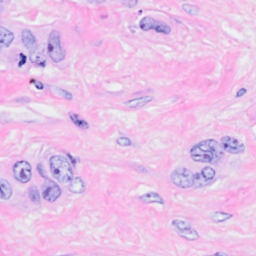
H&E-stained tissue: Breast